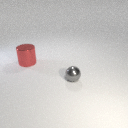
large red metal cylinder to the left of small gray metal sphere